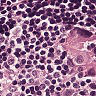
Metastatic tissue present: yes